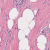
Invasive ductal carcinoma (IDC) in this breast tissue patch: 0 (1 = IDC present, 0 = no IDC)